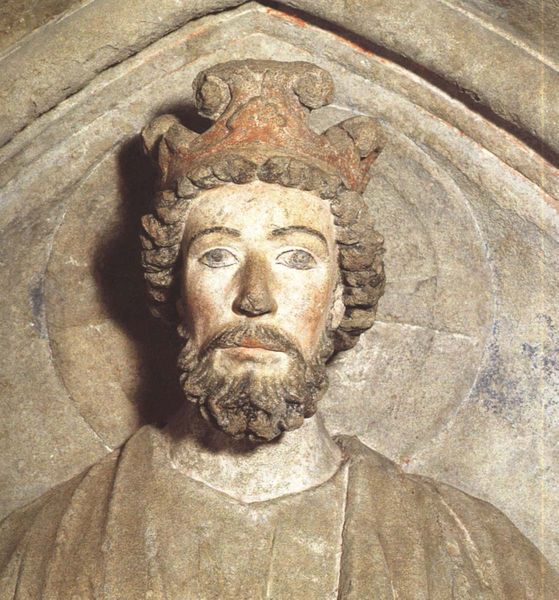
Titel: Südportal und seine Vorhalle, sog. bemaltes Portal
Standort: Lausanne, Kathedrale (EU - F)
Schlagwörter: blau, kopf, mann, umhang, ausschnitt, frisur, grau, haar, kleid, mund, nase, ohr, stirn, rot, bart, augen, falten, gesicht, stein, hals, innenraum, kirche, auge, figur, gewand, haare, mantel, gotik, krone, lippen, locken, kreis, skulptur, relief, farbig, wangen, farbe, könig, detail, brauen, herrscher, schielen, heiligenschein, nimbus, sandstein, spitzbogen, christus, jüngstes gericht, mittelalter, heiliger, heilig, sakral, gehauen, skultpur, kreuznimbus, glorie, weltenherrscher, weltenretter, vollbaret, vollobart, #krone